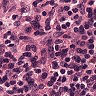
Metastatic tissue present: no